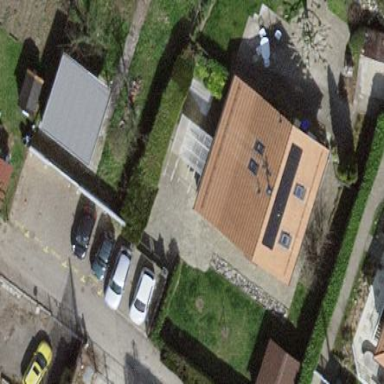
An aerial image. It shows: Garden enclosed by fence.